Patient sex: F
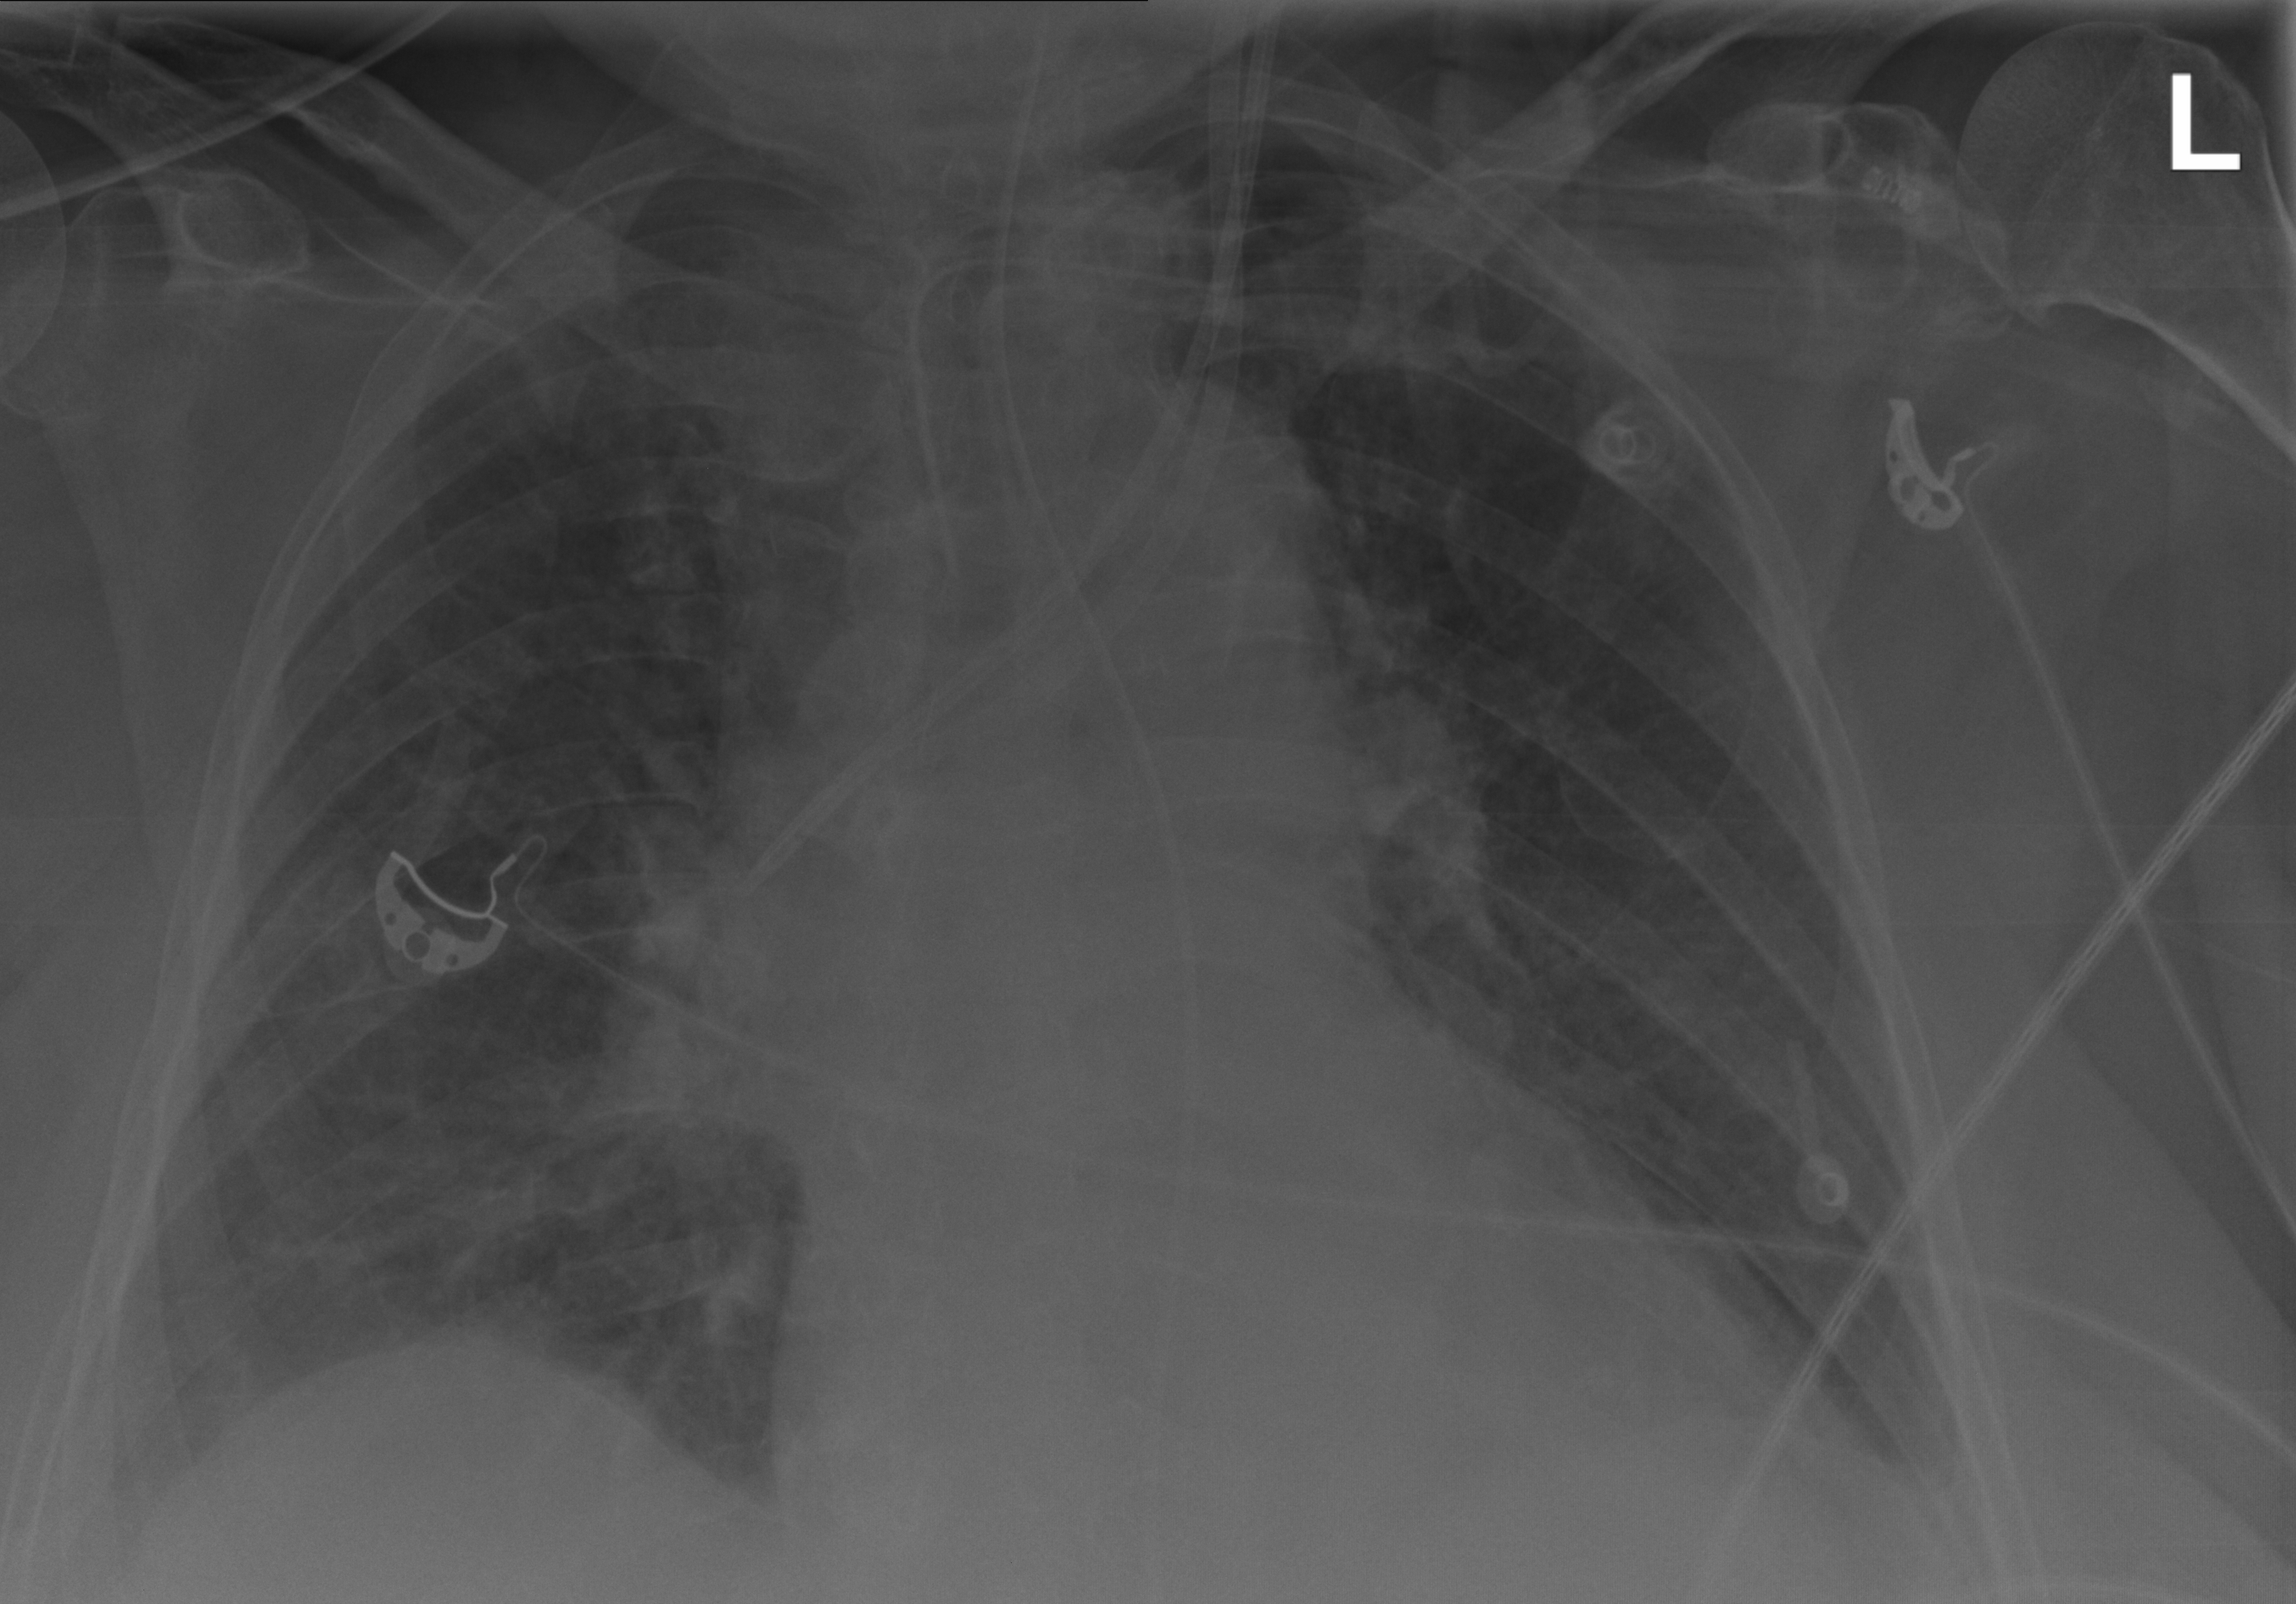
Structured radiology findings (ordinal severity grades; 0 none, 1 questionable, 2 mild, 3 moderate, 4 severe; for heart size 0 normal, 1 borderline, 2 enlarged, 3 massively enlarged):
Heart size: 1
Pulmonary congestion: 1
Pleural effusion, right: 2
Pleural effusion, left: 2
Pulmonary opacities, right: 1
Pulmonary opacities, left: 0
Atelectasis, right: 2
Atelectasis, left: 2